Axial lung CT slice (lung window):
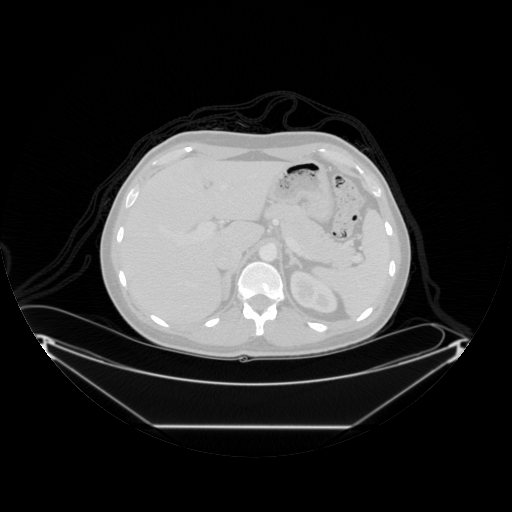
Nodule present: no